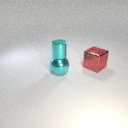
large cyan metal sphere in front of large red metal cube